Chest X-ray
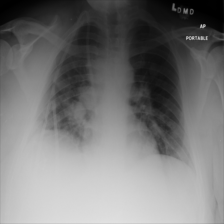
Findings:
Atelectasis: negative
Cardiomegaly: negative
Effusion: negative
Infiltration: negative
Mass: negative
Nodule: positive
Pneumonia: negative
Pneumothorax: negative
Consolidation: negative
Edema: negative
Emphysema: negative
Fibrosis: negative
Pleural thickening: negative
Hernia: negative